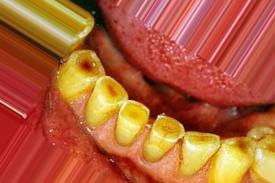
Condition: Tooth Discoloration